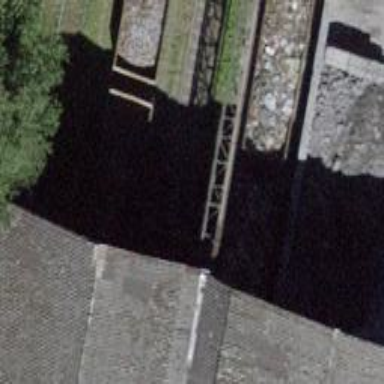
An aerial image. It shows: Single railway spur track.